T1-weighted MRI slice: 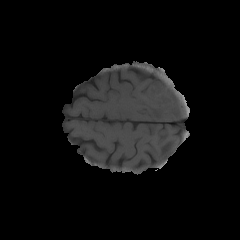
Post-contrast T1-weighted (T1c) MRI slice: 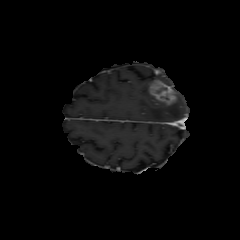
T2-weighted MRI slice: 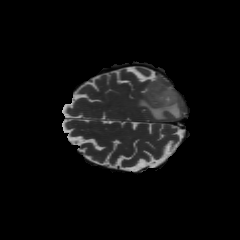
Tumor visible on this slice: yes